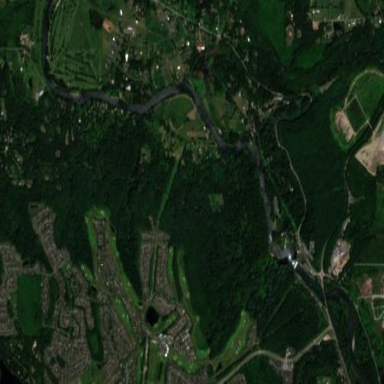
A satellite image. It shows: Golf course surrounded by greenery.